Aerial crown-view tile of a tropical tree (Barro Colorado Island, Panama), acquired 20240716:
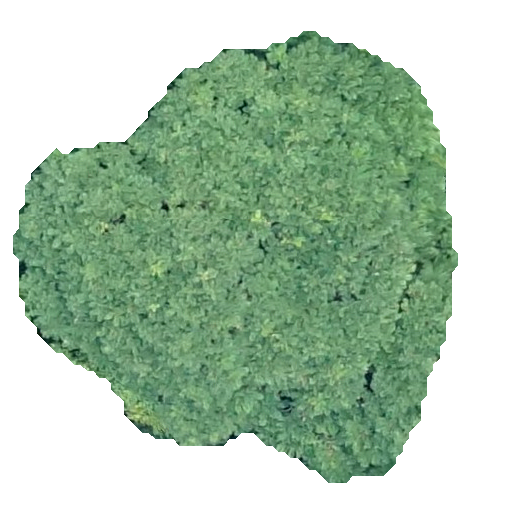
Species: Jacaranda copaia
GBIF accepted scientific name: Jacaranda copaia
Crown area: 221.784 m²